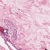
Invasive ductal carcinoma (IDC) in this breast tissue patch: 0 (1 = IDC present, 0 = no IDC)